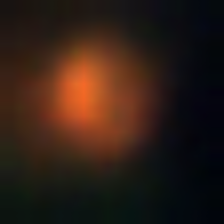
Taxon: NanoPlankton
Group: Other